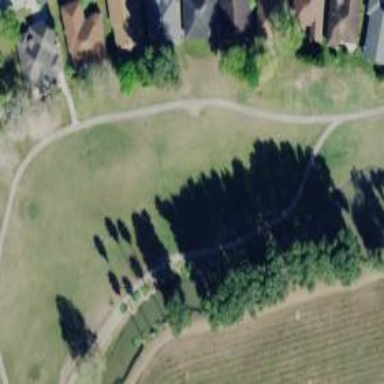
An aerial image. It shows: Service road designated as golf cart path.